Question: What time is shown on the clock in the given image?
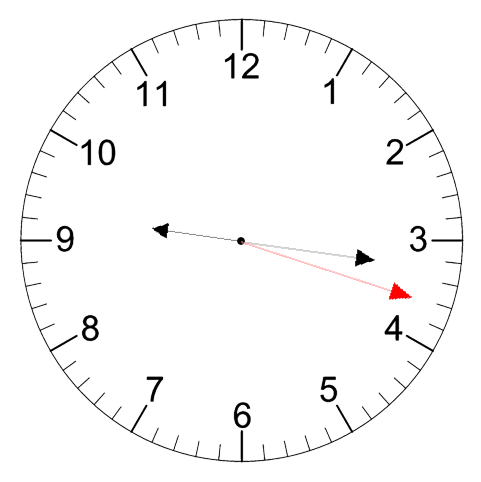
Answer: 09:16:18